Question: In my Application i have Two Tableviews one is my main Tableview and Second one is my Favourit tableview.First of all i show all my plist data in mainView when i Click on any Row of my MainTableview it goes to Next Class as my Screen shot Show below

Now in this View i have a UILabel which show my Text selected from main Tableview and most importantly i have UIButton Add to Favorit. i want that when i click on it save the Current UIlabel Value and when i goes to favourit tableview then i want to show this value there.i try to save value using NSUserdefualt but it not works for me Beacuse it save the last value not keep the record of pervious one values.here is my code which i tried so for..
'''
-(IBAction)AddToF
{
NSString *str=lblText.text;
[[NSUserDefaults standardUserDefaults] setObject:str forKey:@"preferenceName"];
}
'''
And then in Favurit tableview i get these value
'''
- (void)viewWillAppear:(BOOL)animated
{
NSString *savedValue = [[NSUserDefaults standardUserDefaults]
stringForKey:@"preferenceName"];
[super viewWillAppear:animated];
}
'''
Can some guide me how to fix it.Thanks.
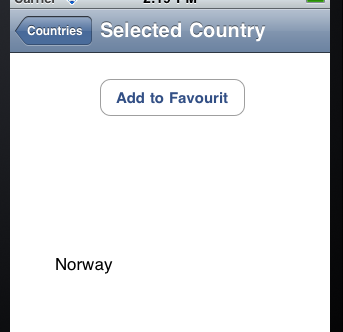
Answer: Store array in userDefault instead of string like bellow..
In 'AppDelegate.h' file just declare variable...
'''
NSUserDefaults *userDefaults;
NSMutableArray *yourArray;
after...
'''
In 'AppDelegate.m' Fille in 'applicationDidFinishLonching:' Method
'''
userDefaults = [NSUserDefaults standardUserDefaults];
NSData *dataRepresentingtblArrayForSearch = [userDefaults objectForKey:@"yourArray"];
if (dataRepresentingtblArrayForSearch != nil) {
NSArray *oldSavedArray = [NSKeyedUnarchiver unarchiveObjectWithData:dataRepresentingtblArrayForSearch];
if (oldSavedArray != nil)
yourArray = [[NSMutableArray alloc] initWithArray:oldSavedArray];
else
yourArray = [[NSMutableArray alloc] init];
} else {
yourArray = [[NSMutableArray alloc] init];
}
[yourArray retain];
'''
after when you want to insert Data in this UserDefaults Use Bellow Code...
'''
[appDelegate.yourArray addObject:yourDataString];///set your value or anything which you want to store here...
NSData *data=[NSKeyedArchiver archivedDataWithRootObject:appDelegate.yourArray];
[appDelegate.userDefaults setObject:data forKey:@"yourArray"];
[appDelegate.userDefaults synchronize];
'''
when you want to create 'AppDelegate' object then use bellow code..
'''
AppDelegate *appDelegate = (AppDelegate *)[[UIApplication sharedApplication] delegate];
'''
i hope this help you...